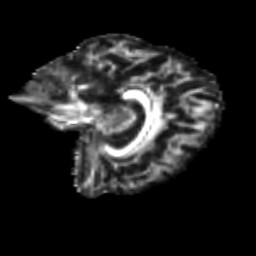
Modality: FA
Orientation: sagittal
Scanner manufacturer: siemens
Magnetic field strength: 3 T
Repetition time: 9.2 s
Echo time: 0.084 s